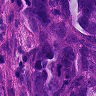
Metastatic tissue present: yes